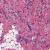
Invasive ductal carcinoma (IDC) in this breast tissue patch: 1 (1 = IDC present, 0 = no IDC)